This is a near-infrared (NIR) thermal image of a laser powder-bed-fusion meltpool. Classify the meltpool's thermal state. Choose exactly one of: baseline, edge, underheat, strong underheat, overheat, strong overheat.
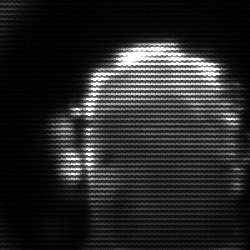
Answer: baseline